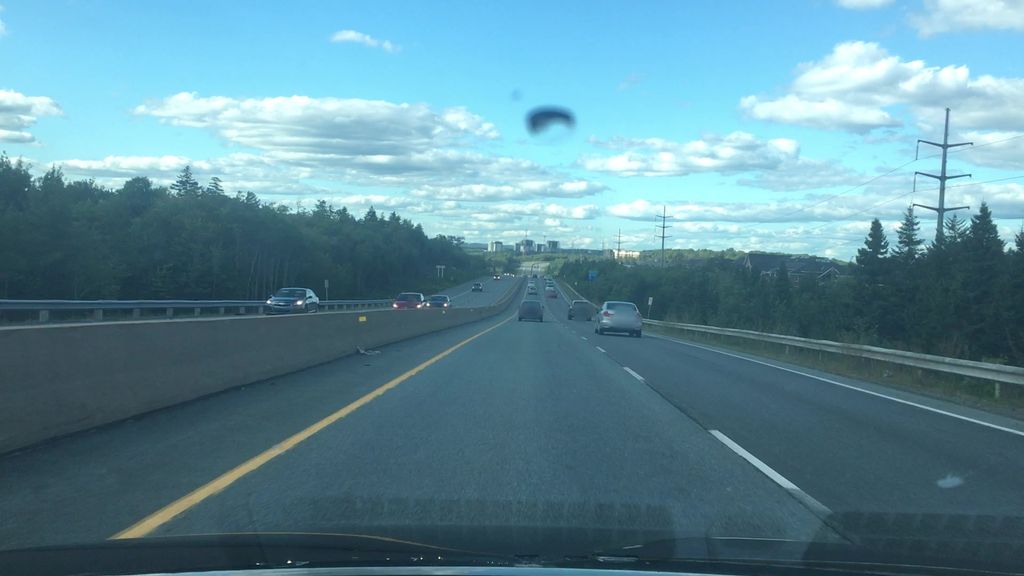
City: halifax